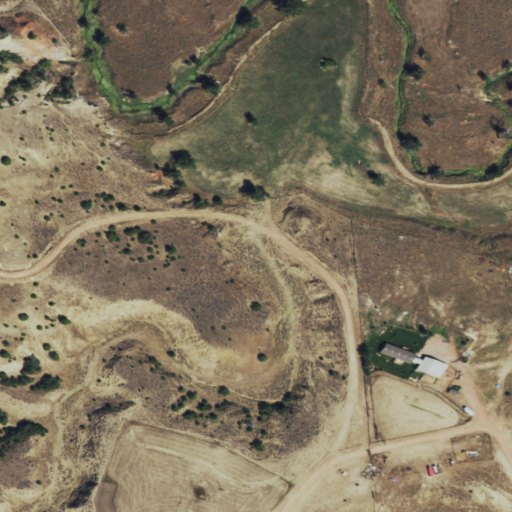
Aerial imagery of valley in Wyoming named Little Cedar Draw containing grassland, shrub, pasture, and open development